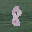
Label: 8